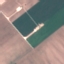
Land use / land cover: AnnualCrop